Question: Som Im trying to design an e-commerce system where vendor is able to add a product to be displayed on the site. The vendor can edit/update the product details, but they should not go "live" until and unless an admin reviews it.
I have several models that represent different products. Here is the design for one such product, but this same system will be applied to every product type.
Here is the diagram:
Can I get some feedback on the pros and cons of this approach.
Is there a better approach to solving this problem.
Is this scalable?
Thanks
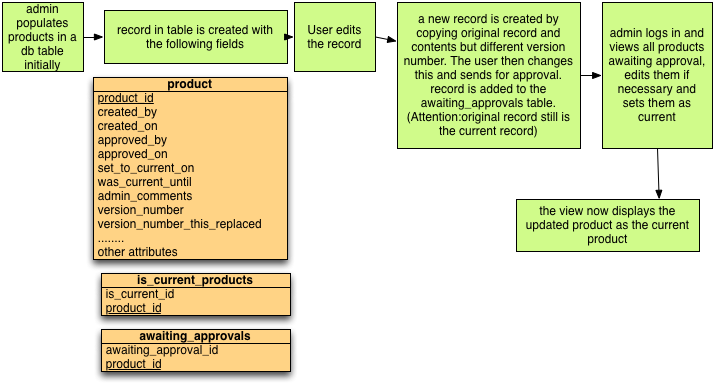
Answer: What is in the 'is_current_products' and 'awaiting_approvals' tables should be stored as a column and not a separate table.
Since current products will be queried a lot (each time a customer visits the site), it would be a big overhead to first fetch the 'is_current_products' table then display the results from 'products'. It will be an even bigger headache when you want to sort the 'products' table.
How I would design this is have two tables: 'products' and 'product_versions', where 'products' represent all the approved information, and 'product_versions' represent all the information regardless whether they are approved or historical.
Rough schema:
'''
products
-id
-current_version_id
-#all the product information from newest approved version#
product_versions
-id
-product_id
-approved_by (can be null)
-approved_on (can be null)
-#all the product information from this version#
'''
To display current product information, accessing the 'products' table is sufficient.
To fetch the versions pending approval, just fetch all the ProductVersion where the approved_by or approved_on attribute is null.
To approve a version,
approved_by and approved_on will be changed on product_version, and information of product is changed to the current version, including current_version_id.
With this design, you can also revert to a older version while keeping all other versions in tact.
Hope this helps.